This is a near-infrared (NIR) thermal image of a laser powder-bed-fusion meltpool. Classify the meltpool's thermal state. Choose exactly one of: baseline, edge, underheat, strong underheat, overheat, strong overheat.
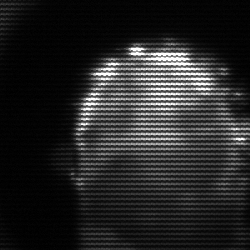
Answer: baseline